Question: I am working on a droid application, and I am using a TableLayout but cannot get it to look how I want. I want to have 2 columns, one for the text and one for the monetary value, but I cannot get them centered (in the table) and showing up next to each other.
I am trying to get it to look like this...
<URL>
but since I cannot actually see the borders, I cannot figure out how to fix it. This is what it currently looks like...

Here is the XML layout for my Table
'''
<?xml version="1.0" encoding="utf-8"?>
<TableLayout xmlns:android="http://schemas.android.com/apk/res/android"
android:layout_width="fill_parent"
android:layout_height="wrap_content"
android:stretchColumns="0"
android:background="@drawable/round_table">
<TableRow>
<TextView
android:layout_column="1"
android:text="Today's Income:"
android:typeface="sans"
android:textSize="10sp"
android:textColor="#000000"
android:gravity="center"
android:layout_width="0dip"
android:padding="3dip" />
<TextView
android:text="$0.00 USD"
android:typeface="sans"
android:textSize="10sp"
android:textColor="#000000"
android:gravity="center"
android:padding="3dip" />
</TableRow>
<View
android:layout_height="2dip"
android:background="#000000" />
<TableRow>
<TextView
android:layout_column="1"
android:text="Monthly Income:"
android:typeface="sans"
android:textSize="10sp"
android:textColor="#000000"
android:gravity="center"
android:padding="3dip" />
<TextView
android:text="$0.00 USD"
android:typeface="sans"
android:textSize="10sp"
android:textColor="#000000"
android:gravity="center"
android:padding="3dip" />
</TableRow>
<View
android:layout_height="2dip"
android:background="#000000" />
<TableRow>
<TextView
android:layout_column="1"
android:text="Annual Income:"
android:typeface="sans"
android:textSize="10sp"
android:textColor="#000000"
android:gravity="center"
android:padding="3dip" />
<TextView
android:text="$0.00 USD"
android:typeface="sans"
android:textSize="10sp"
android:textColor="#000000"
android:gravity="center"
android:padding="3dip" />
</TableRow>
</TableLayout>
'''
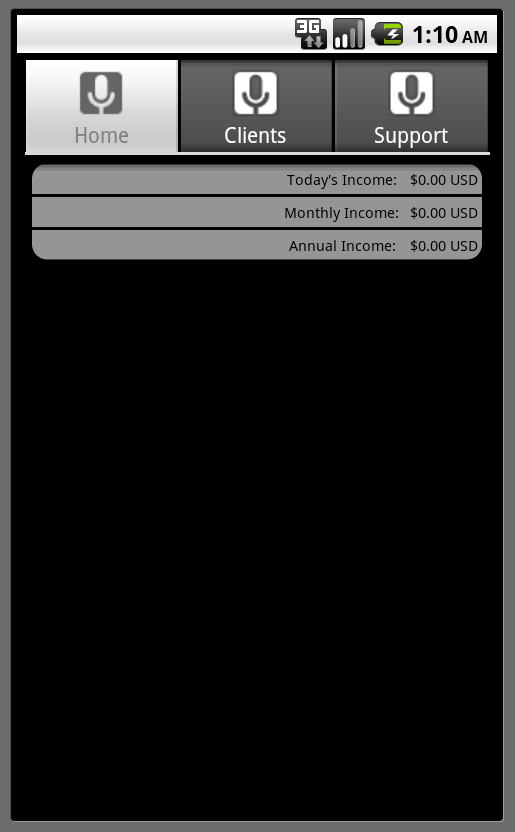
Answer: use layout_weight, something on the lines of below code should work for your purpose.
'''
<TableRow>
<TextView
android:text="Today's Income:"
android:typeface="sans"
android:textSize="10sp"
android:textColor="#000000"
android:gravity="right"
android:layout_weight="0.6"
android:padding="3dip" />
<TextView
android:text="$0.00 USD"
android:typeface="sans"
android:textSize="10sp"
android:textColor="#000000"
android:layout_weight="0.4"
android:gravity="left"
android:padding="3dip" />
</TableRow>
<View
android:layout_height="2dip"
android:background="#000000" />
<TableRow>
<TextView
android:text="Monthly Income:"
android:typeface="sans"
android:textSize="10sp"
android:textColor="#000000"
android:gravity="right"
android:layout_weight="0.6"
android:padding="3dip" />
<TextView
android:text="$0.00 USD"
android:typeface="sans"
android:textSize="10sp"
android:textColor="#000000"
android:gravity="left"
android:layout_weight="0.4"
android:padding="3dip" />
</TableRow>
<View
android:layout_height="2dip"
android:background="#000000" />
<TableRow>
<TextView
android:text="Annual Income:"
android:typeface="sans"
android:textSize="10sp"
android:textColor="#000000"
android:gravity="right"
android:layout_weight="0.6"
android:padding="3dip" />
<TextView
android:text="$0.00 USD"
android:typeface="sans"
android:textSize="10sp"
android:textColor="#000000"
android:gravity="left"
android:layout_weight="0.4"
android:padding="3dip" />
</TableRow>
'''